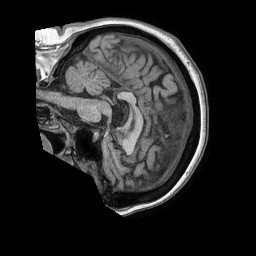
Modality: T1w
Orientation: sagittal
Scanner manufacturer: philips
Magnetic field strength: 1.5 T
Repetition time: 0.007638 s
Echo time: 0.003479 s